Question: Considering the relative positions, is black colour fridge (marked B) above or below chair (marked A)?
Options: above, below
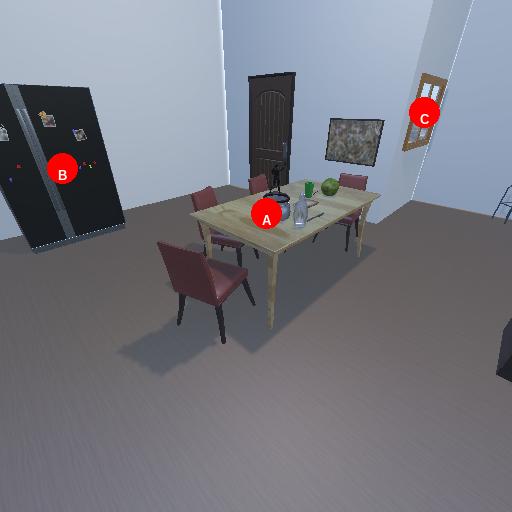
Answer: above